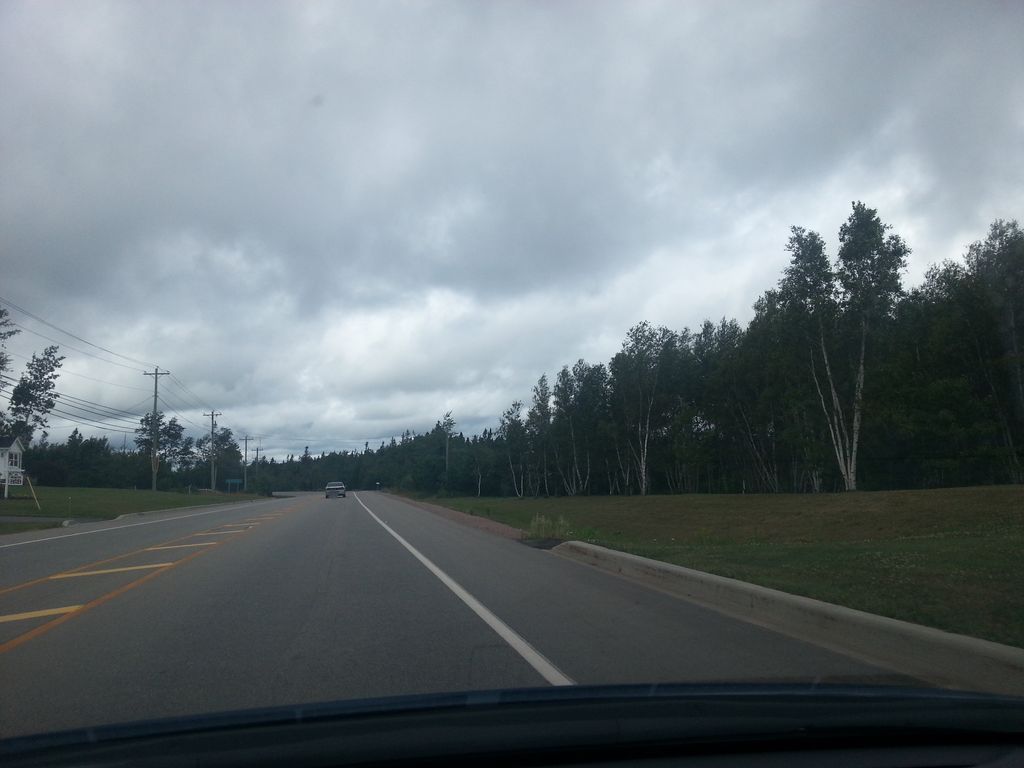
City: charlottetown